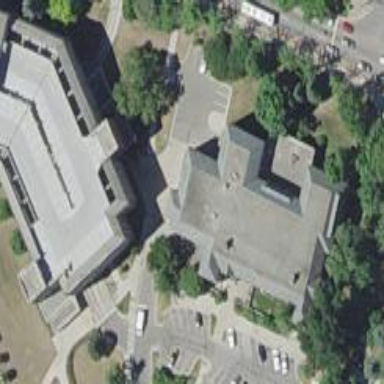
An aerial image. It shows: Clinic building offering healthcare services.